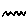
Label: zigzag